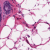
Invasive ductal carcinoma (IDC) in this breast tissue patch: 0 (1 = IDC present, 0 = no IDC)